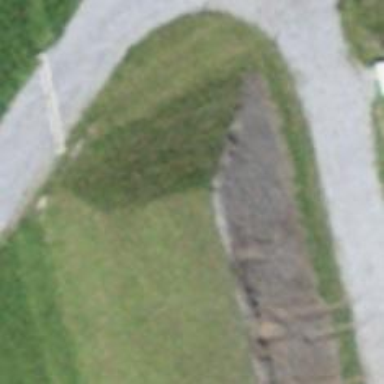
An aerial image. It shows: Embankment created as man-made structure.